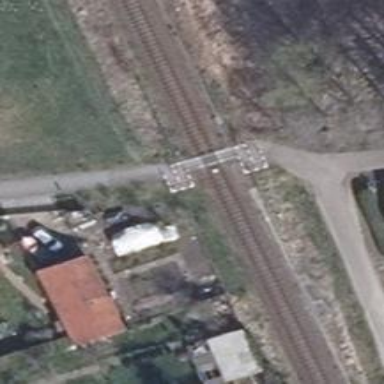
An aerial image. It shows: Railway crossing with chicane feature.